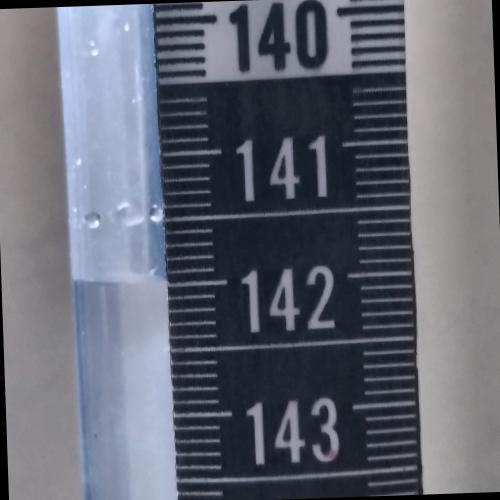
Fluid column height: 142.0 cm